Question: I am trying to create a pacman game to learn XNA, but I am having some problems to get the collision detection working. The game is tile based, where 1 is a wall and 0 is walkable.
It then takes the tile you are standing on plus the 4 around it, and if it collides with one of them and the tile value is not 0 will it reset the position to what it was before the move. For some reason however it just doesn't work, it gets randomly stuck and sometimes I can even move though walls.
Here is my collision detection:
'''
var oldPos = Position;
// Updates the Position
base.Update(theGameTime, mSpeed, mDirection);
// Test Collidetion
Rectangle objRect = new Rectangle((int)Position.X, (int)Position.Y, 32, 32);
bool isCollided = false;
Vector2 curTitle = GetCurrentTitle();
// Test UP, DOWN, LEFT, RIGHT
int tile;
Rectangle testRect;
if ((int)curTitle.Y < 0 || (int)curTitle.X < 0 || (int)curTitle.Y >= map.MapSizeWidth - 1 || (int)curTitle.X >= map.MapSizeHeight - 1)
isCollided = true;
if (!isCollided)
{
tile = map.Tiles[(int)curTitle.Y, (int)curTitle.X];
testRect = new Rectangle(((int)curTitle.X) * map.TileSize, ((int)curTitle.Y) * map.TileSize, map.TileSize, map.TileSize);
if (tile != 0 && rectangle_collision(testRect, objRect))
isCollided = true;
if (curTitle.Y != 0)
{
tile = map.Tiles[(int)curTitle.Y - 1, (int)curTitle.X];
testRect = new Rectangle(((int)curTitle.X) * map.TileSize, ((int)curTitle.Y - 1) * map.TileSize, map.TileSize, map.TileSize);
if (tile != 0 && rectangle_collision(testRect, objRect))
isCollided = true;
}
tile = map.Tiles[(int)curTitle.Y + 1, (int)curTitle.X];
testRect = new Rectangle(((int)curTitle.X) * map.TileSize, ((int)curTitle.Y - 1) * map.TileSize, map.TileSize, map.TileSize);
if (tile != 0 && rectangle_collision(testRect, objRect))
isCollided = true;
if (curTitle.X != 0)
{
tile = map.Tiles[(int)curTitle.Y, (int)curTitle.X - 1];
testRect = new Rectangle(((int)curTitle.X - 1) * map.TileSize, ((int)curTitle.Y) * map.TileSize, map.TileSize, map.TileSize);
if (tile != 0 && rectangle_collision(testRect, objRect))
isCollided = true;
}
tile = map.Tiles[(int)curTitle.Y, (int)curTitle.X + 1];
testRect = new Rectangle(((int)curTitle.X + 1) * map.TileSize, ((int)curTitle.Y) * map.TileSize, map.TileSize, map.TileSize);
if (tile != 0 && rectangle_collision(testRect, objRect))
isCollided = true;
}
if (isCollided)
Position = oldPos;
'''
Can any one see why my collision detection is not working?
I have uploaded the whole project to <URL>
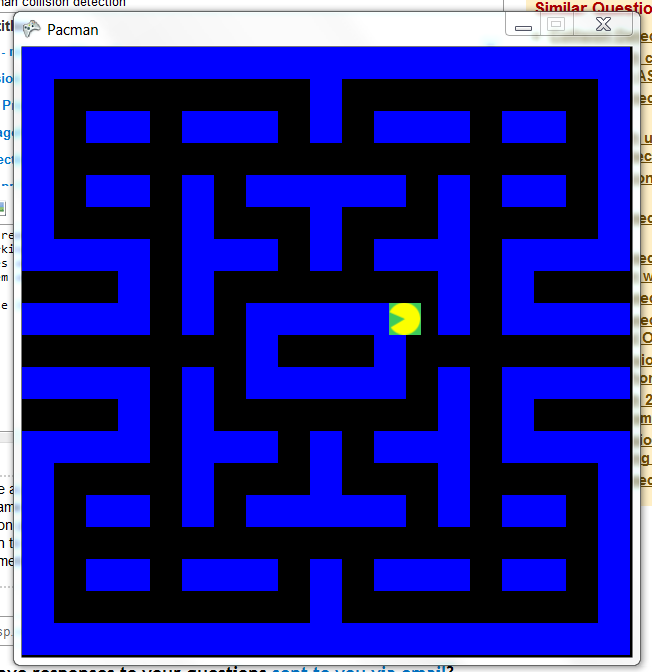
Answer: I'm not sure if this is causing the full problem. But on your third tile check (where you check the tile below) you are checking the tile above again.
This part here:
'''
tile = map.Tiles[(int)curTitle.Y + 1, (int)curTitle.X];
'''
On the next line you still have this inside the params for the testRect:
'''
((int)curTitle.Y - 1) * map.TileSize
'''
Should be:
'''
((int)curTitle.Y + 1) * map.TileSize
'''
Full corrected snippet:
'''
tile = map.Tiles[(int)curTitle.Y + 1, (int)curTitle.X];
testRect = new Rectangle(((int)curTitle.X) * map.TileSize, ((int)curTitle.Y + 1) * map.TileSize, map.TileSize, map.TileSize);
if (tile != 0 && rectangle_collision(testRect, objRect))
isCollided = true;
'''
Hope this helped :)